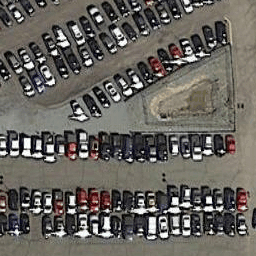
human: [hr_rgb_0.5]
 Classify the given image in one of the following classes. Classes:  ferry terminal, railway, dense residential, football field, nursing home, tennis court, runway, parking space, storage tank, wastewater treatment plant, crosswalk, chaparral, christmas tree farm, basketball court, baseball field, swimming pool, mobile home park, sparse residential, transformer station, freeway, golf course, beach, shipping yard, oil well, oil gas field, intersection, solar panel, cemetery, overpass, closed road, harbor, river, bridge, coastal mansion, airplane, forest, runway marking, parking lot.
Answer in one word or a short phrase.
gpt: parking lot